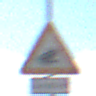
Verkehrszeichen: AmphibienwanderungLinks
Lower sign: LaengeEinerStrecke5
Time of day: Midday
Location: Outdoor (Nature)
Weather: Clear
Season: NotSpecified
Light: Natural